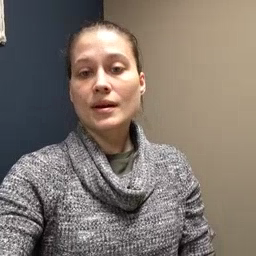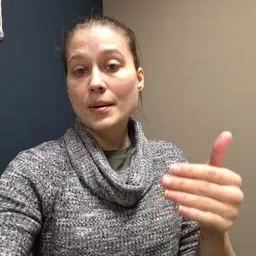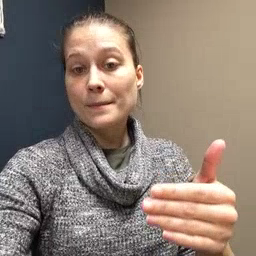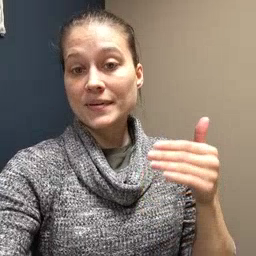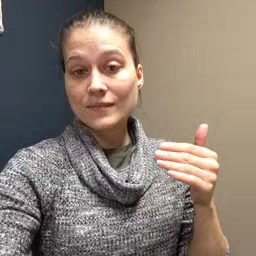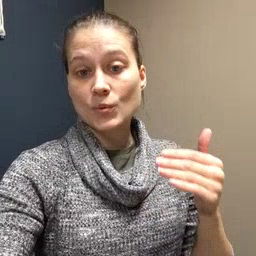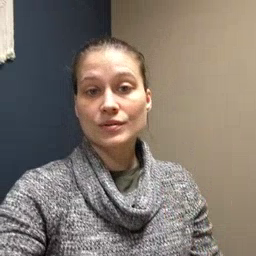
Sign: before